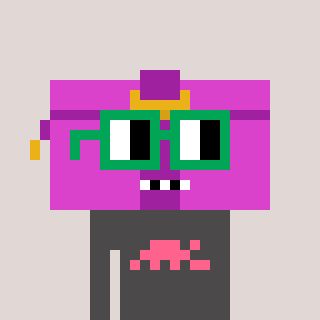
a pixel art character with square green glasses, a clutch-shaped head and a grayscale-colored body on a warm background